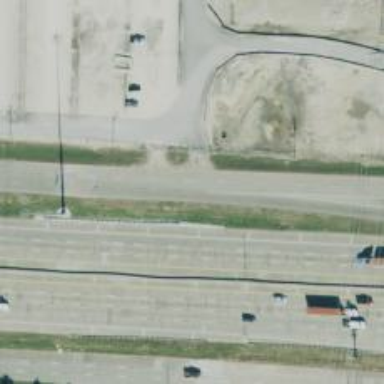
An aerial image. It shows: Secondary road with frontage access.